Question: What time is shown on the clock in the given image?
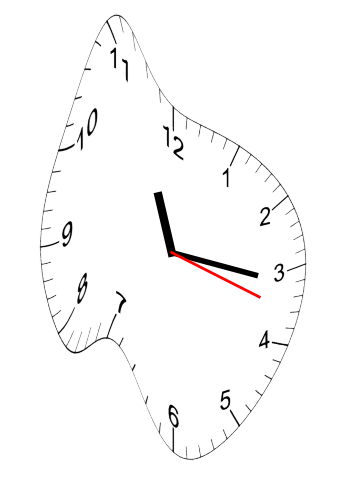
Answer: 11:16:18